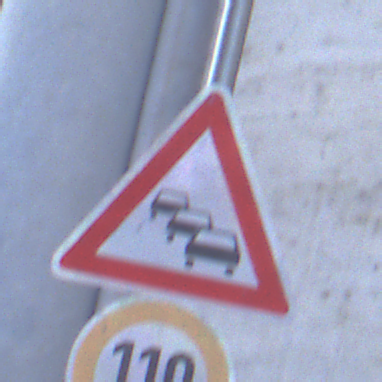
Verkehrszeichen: Stau
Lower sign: Geschwindigkeit110
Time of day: SunriseSunset
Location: Outdoor (Urban)
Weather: Clear
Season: NotSpecified
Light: Natural